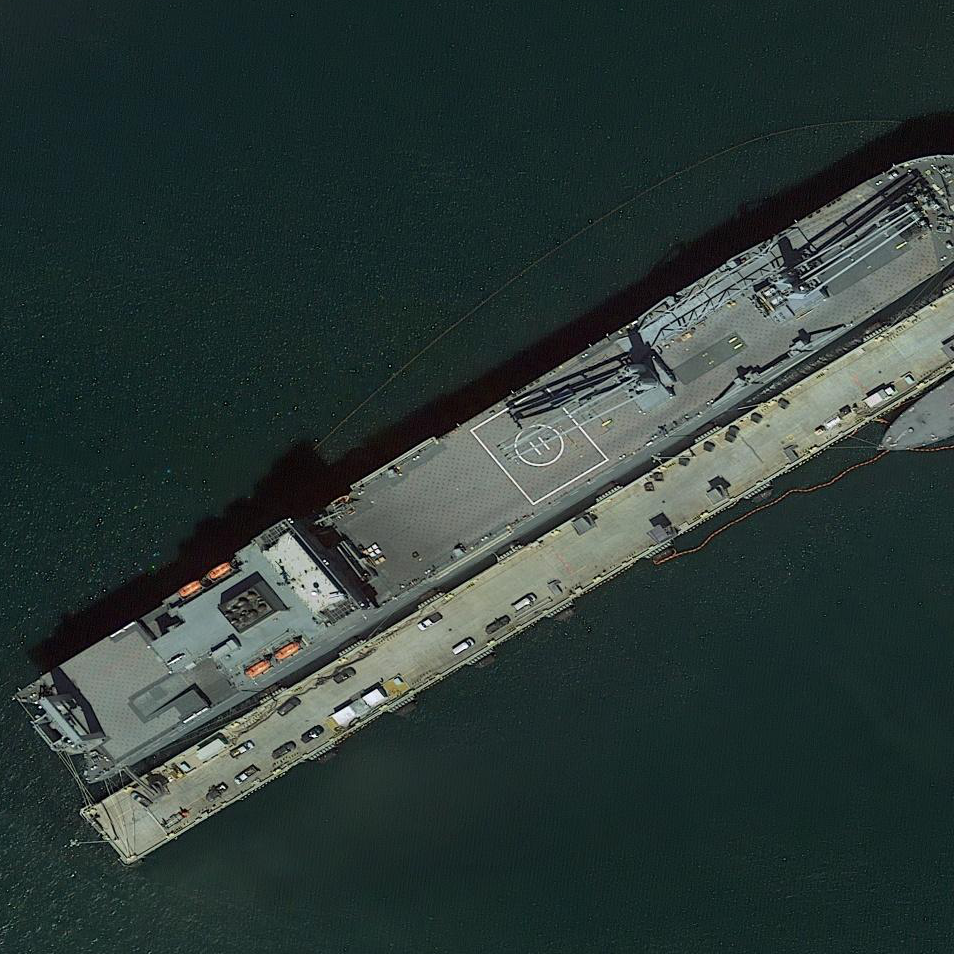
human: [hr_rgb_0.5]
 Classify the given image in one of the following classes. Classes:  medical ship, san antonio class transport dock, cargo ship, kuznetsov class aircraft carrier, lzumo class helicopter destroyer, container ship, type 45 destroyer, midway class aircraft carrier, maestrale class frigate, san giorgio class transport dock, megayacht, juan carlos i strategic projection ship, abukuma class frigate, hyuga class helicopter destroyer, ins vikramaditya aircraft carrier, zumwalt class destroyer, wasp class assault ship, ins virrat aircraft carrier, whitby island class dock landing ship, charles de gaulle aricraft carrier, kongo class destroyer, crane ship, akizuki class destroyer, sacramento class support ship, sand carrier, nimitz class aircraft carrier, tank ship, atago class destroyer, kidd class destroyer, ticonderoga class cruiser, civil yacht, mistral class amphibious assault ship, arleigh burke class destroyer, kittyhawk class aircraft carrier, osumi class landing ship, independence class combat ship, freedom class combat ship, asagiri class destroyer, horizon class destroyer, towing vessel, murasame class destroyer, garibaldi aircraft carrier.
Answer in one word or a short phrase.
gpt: Crane ship